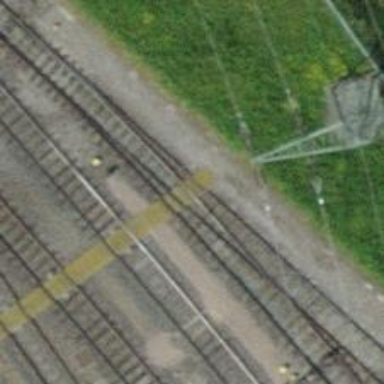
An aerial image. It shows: Crossing for the railway.